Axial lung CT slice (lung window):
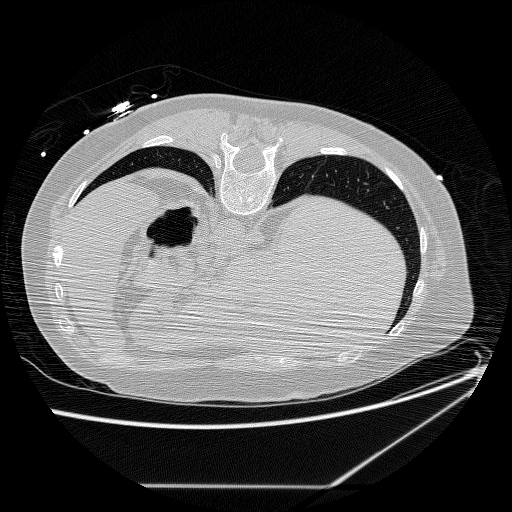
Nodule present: no